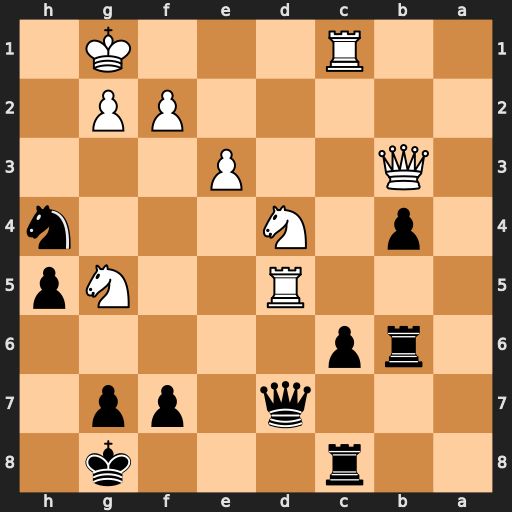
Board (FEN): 2r3k1/3q1pp1/1rp5/3R2Np/1p1N3n/1Q2P3/5PP1/2R3K1
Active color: b
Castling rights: -
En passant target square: -
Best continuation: cxd5 Rxc8+ Qxc8